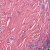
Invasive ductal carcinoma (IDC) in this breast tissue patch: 0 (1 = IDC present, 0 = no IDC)